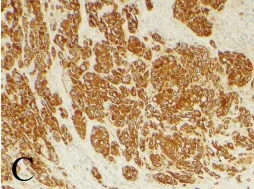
Histopathology and immunohistochemical analysis of the pineal lesion. (C) Cytokeratin AE1 immunostain demonstrating strong reactivity (100x magnification).
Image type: pathology (immunostaining)